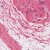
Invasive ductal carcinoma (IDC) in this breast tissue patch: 0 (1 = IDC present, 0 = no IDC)